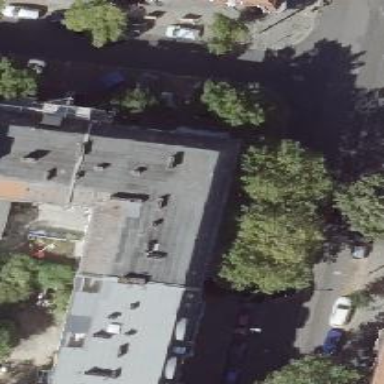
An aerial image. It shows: Pub.